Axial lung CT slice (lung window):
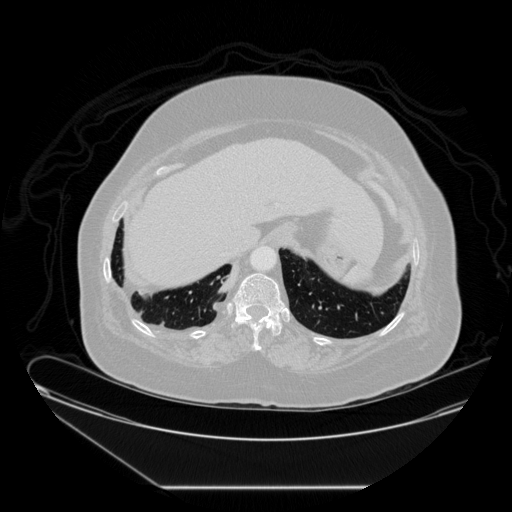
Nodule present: no